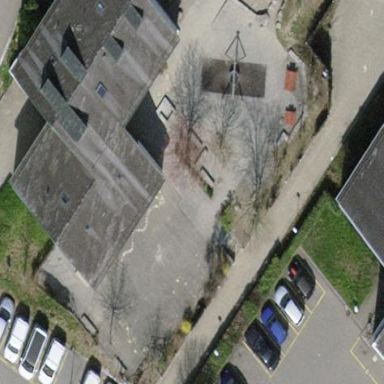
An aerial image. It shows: Kindergarten building.